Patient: sex F, age 44
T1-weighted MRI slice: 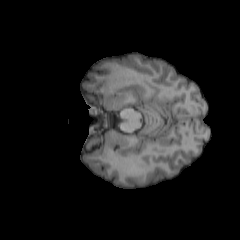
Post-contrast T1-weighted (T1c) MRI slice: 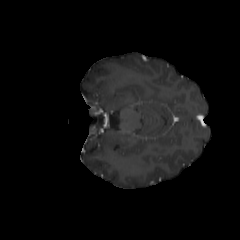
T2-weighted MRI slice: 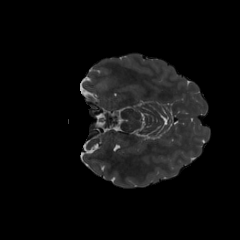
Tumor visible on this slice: yes
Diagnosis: Oligodendroglioma, IDH-mutant, 1p/19q-codeleted
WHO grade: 2